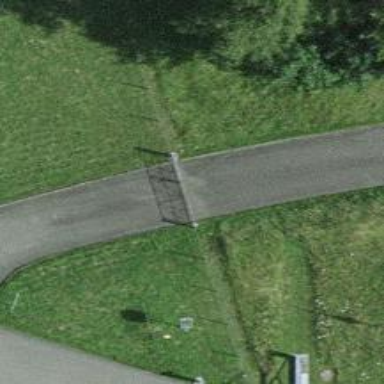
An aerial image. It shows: Gate.